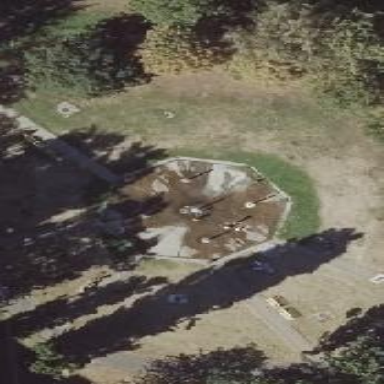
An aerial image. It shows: Playground with splash pad feature.